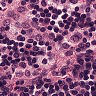
Metastatic tissue present: no